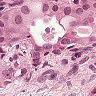
Metastatic tissue present: yes